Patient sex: M
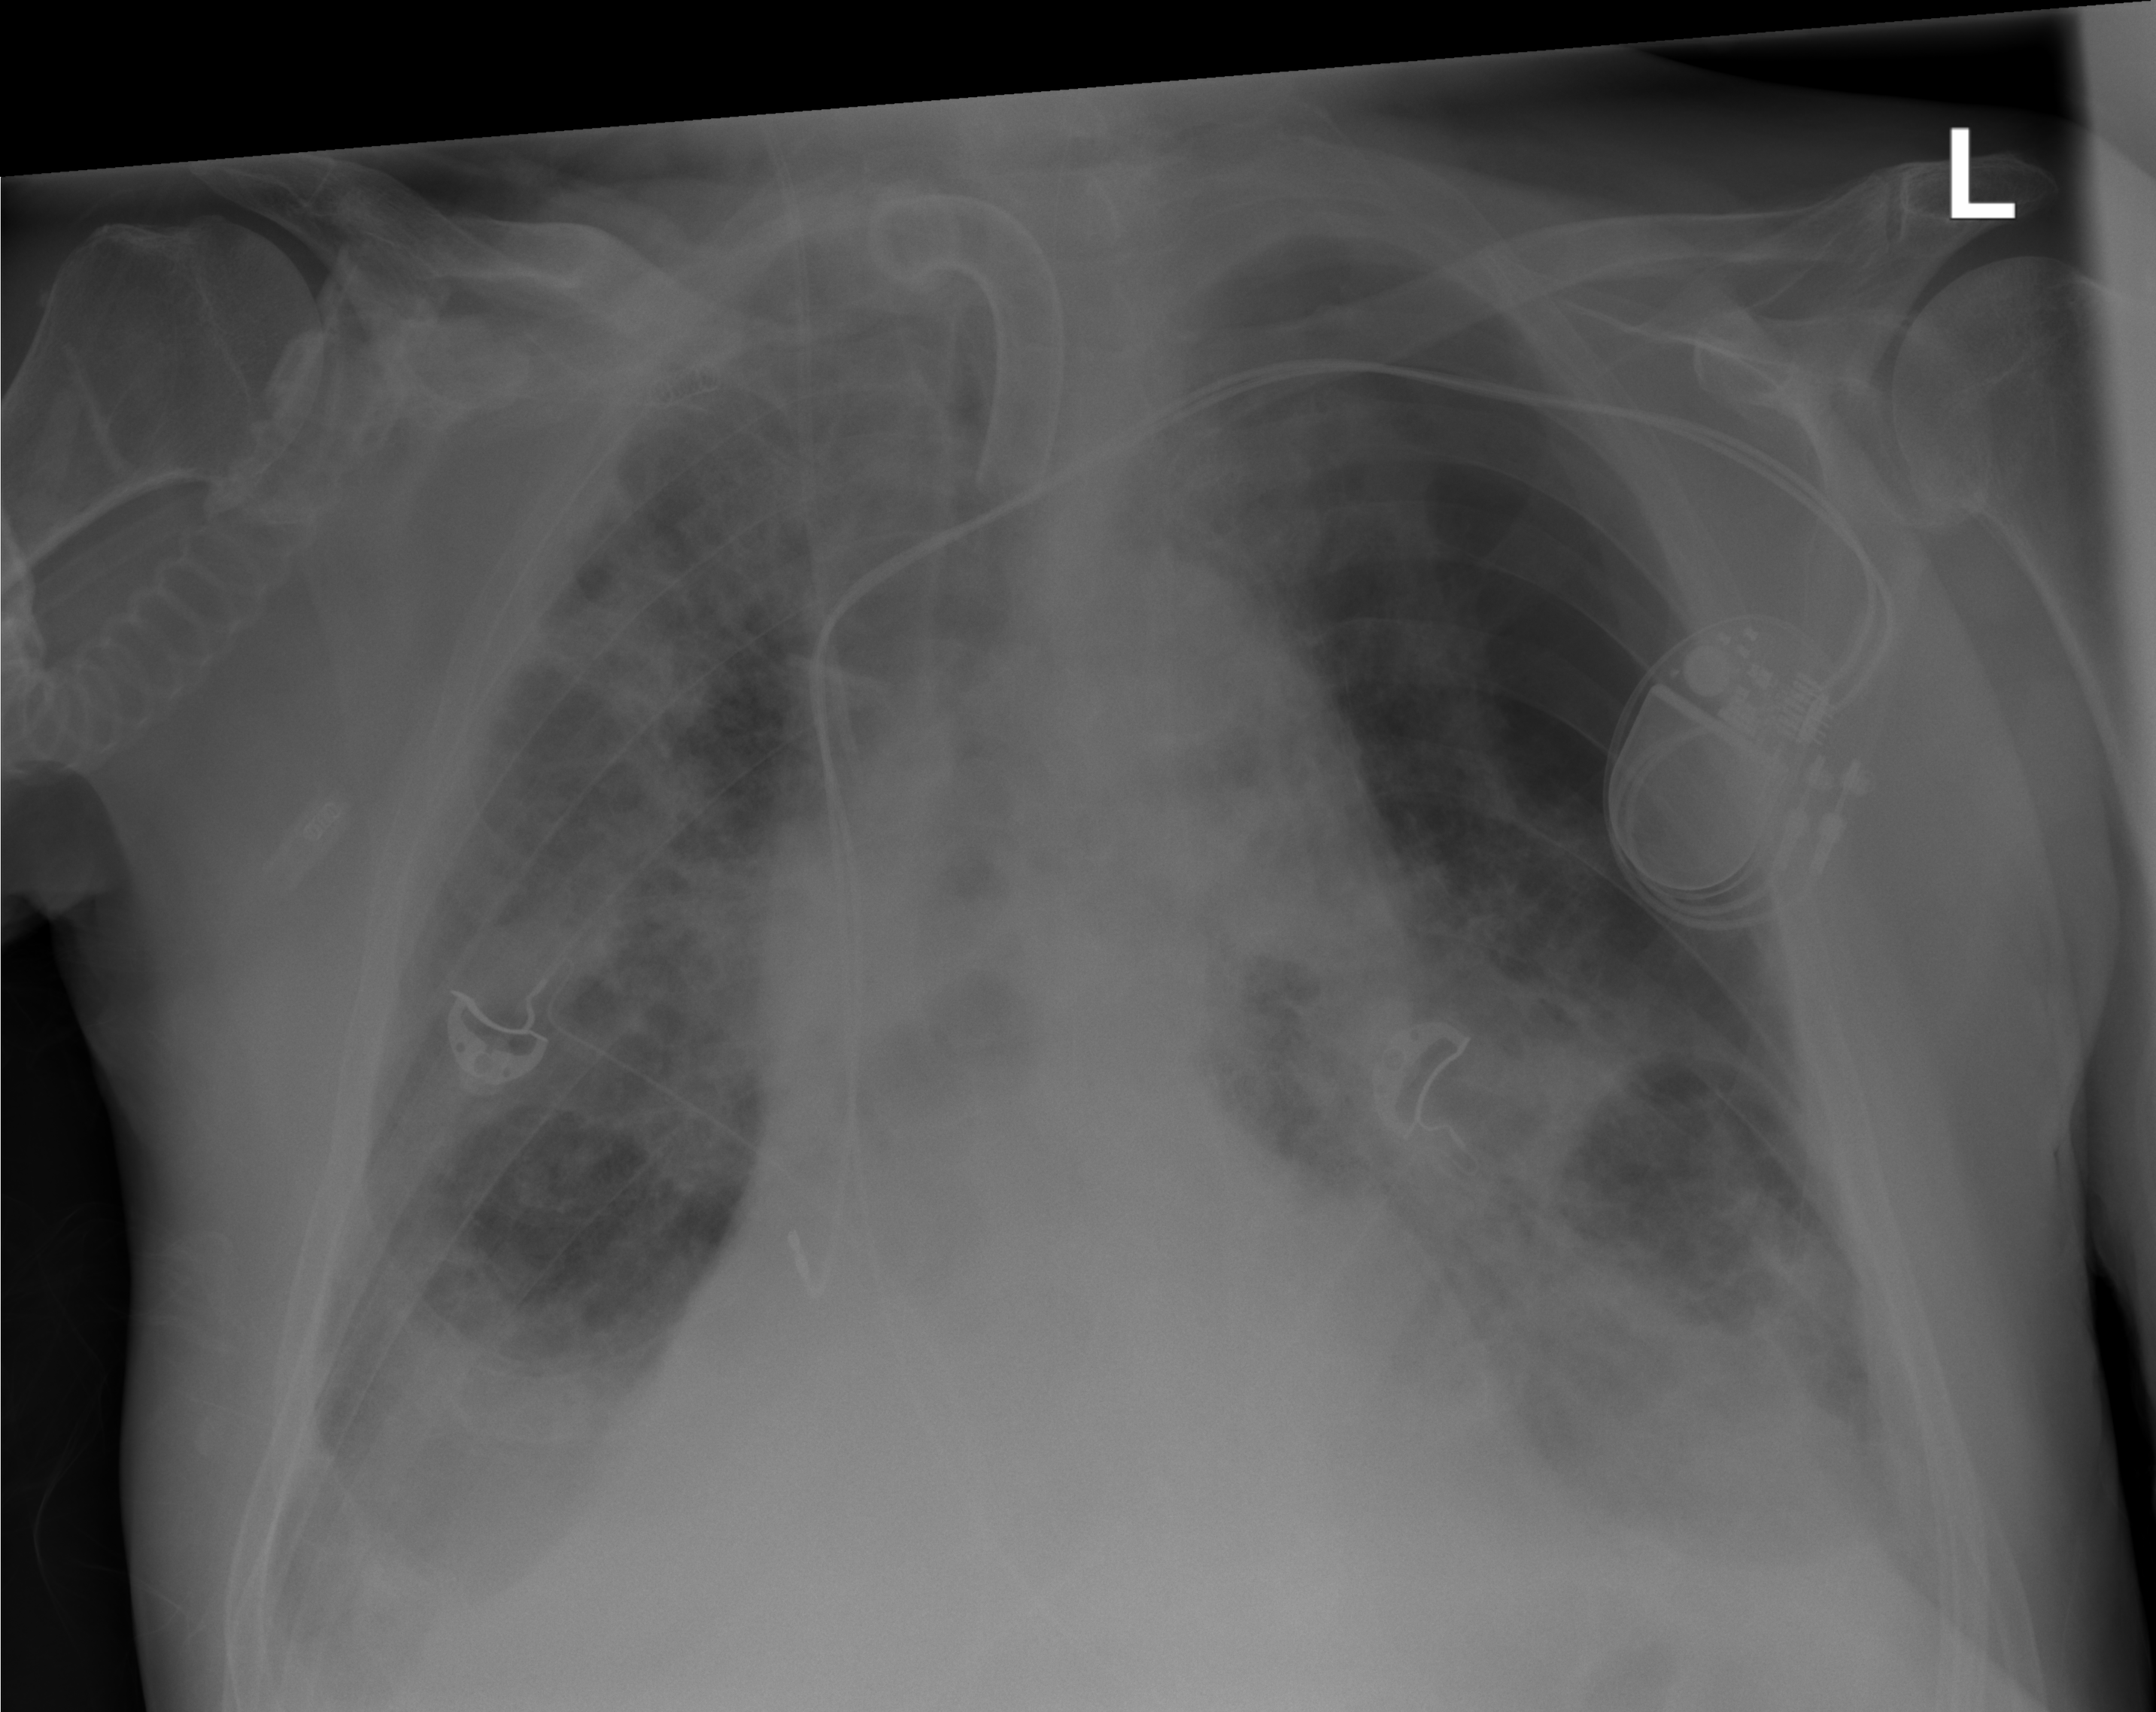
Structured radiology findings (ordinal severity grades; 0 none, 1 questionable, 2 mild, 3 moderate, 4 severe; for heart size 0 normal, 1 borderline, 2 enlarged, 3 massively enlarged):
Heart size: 0
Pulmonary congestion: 2
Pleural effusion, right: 2
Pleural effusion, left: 2
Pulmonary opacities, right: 3
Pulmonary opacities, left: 2
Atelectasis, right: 3
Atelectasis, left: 3